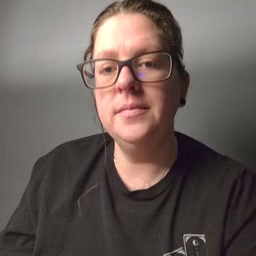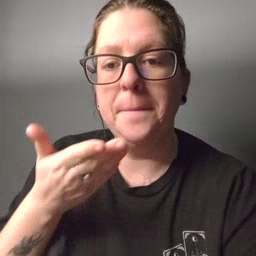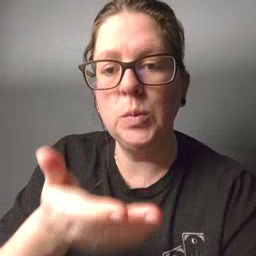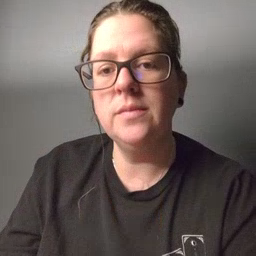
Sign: boat